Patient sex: M
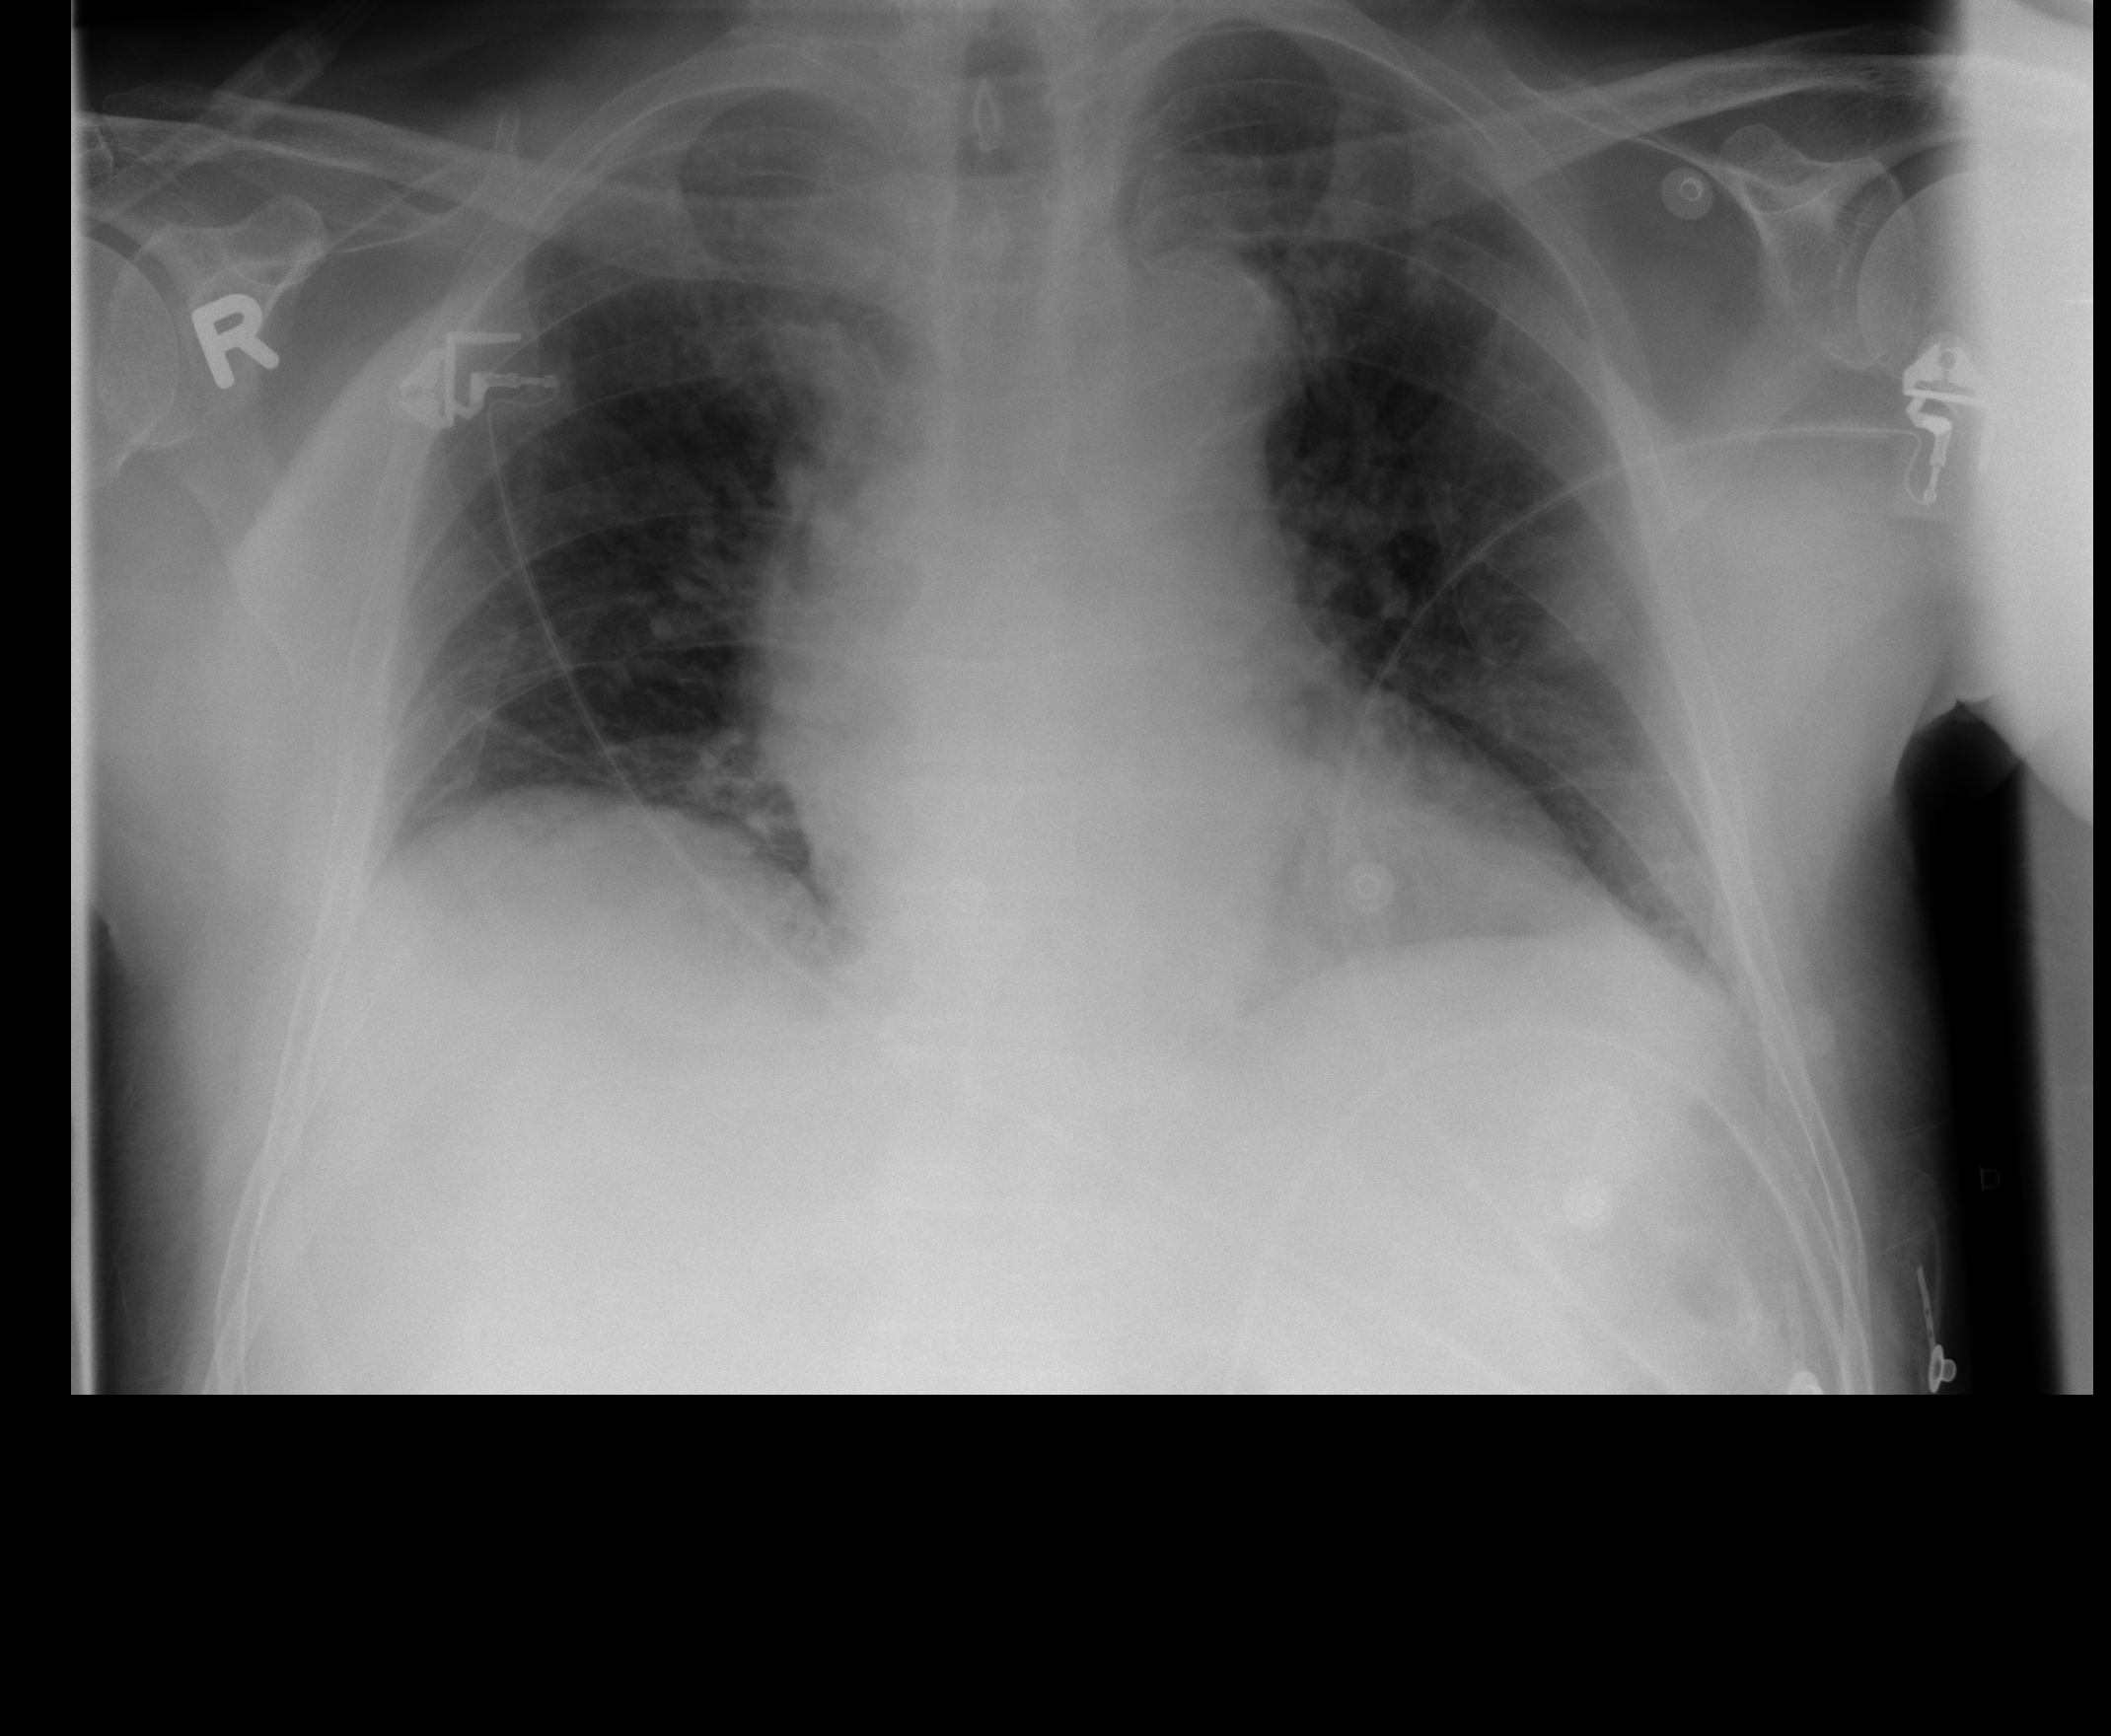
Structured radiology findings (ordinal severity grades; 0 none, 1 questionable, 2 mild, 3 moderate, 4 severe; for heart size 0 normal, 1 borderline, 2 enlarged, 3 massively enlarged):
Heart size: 2
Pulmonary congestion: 2
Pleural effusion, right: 0
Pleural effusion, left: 0
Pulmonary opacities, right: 2
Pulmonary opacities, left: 2
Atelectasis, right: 0
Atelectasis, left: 0